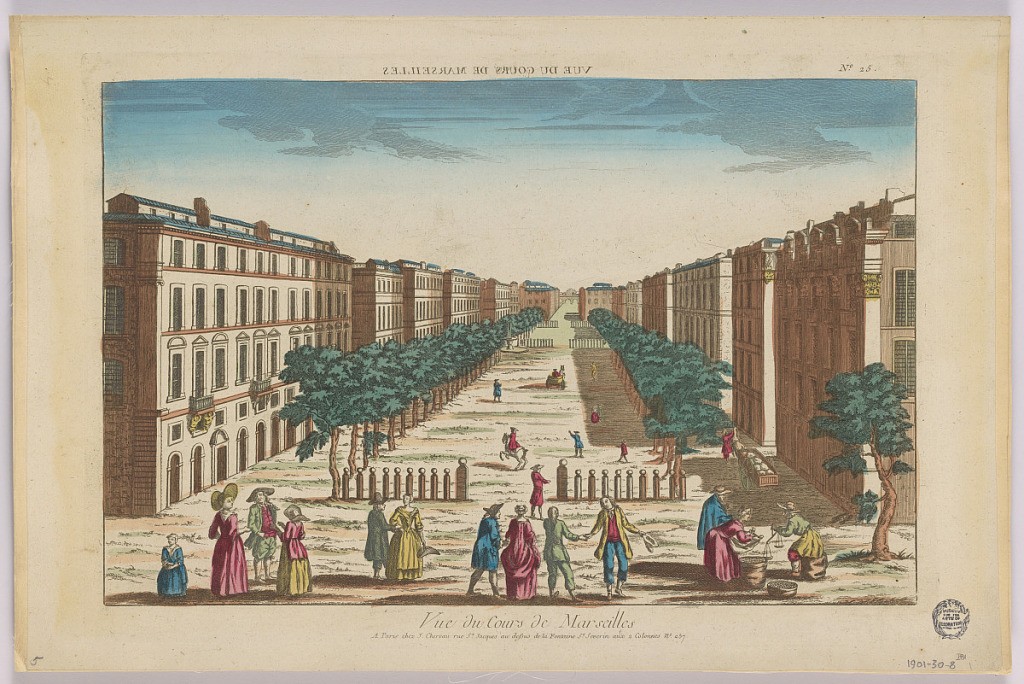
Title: Peep-show, Vue du Cours de Marseilles, No. 25
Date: ca. 1750
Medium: Engraving in ink and washes of watercolor on paper, mounted on scrapbook page
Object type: Print
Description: Peep-show print